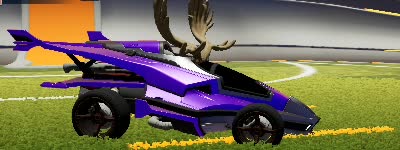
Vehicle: aftershock